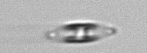
Label: pennate